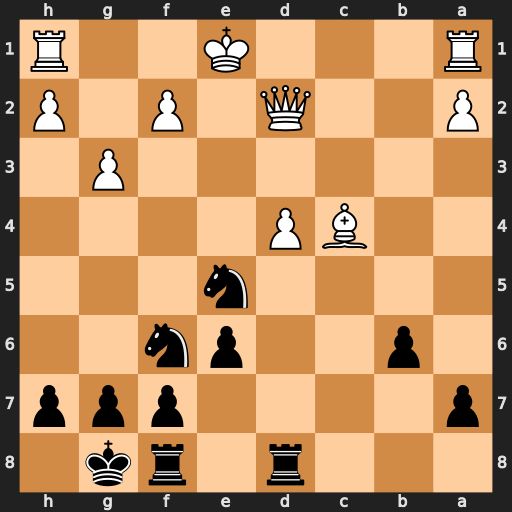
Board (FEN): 3r1rk1/p4ppp/1p2pn2/4n3/2BP4/6P1/P2Q1P1P/R3K2R
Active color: b
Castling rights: KQ
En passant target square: -
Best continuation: Nf3+ Ke2 Nxd2